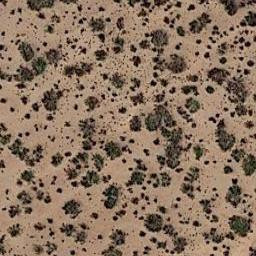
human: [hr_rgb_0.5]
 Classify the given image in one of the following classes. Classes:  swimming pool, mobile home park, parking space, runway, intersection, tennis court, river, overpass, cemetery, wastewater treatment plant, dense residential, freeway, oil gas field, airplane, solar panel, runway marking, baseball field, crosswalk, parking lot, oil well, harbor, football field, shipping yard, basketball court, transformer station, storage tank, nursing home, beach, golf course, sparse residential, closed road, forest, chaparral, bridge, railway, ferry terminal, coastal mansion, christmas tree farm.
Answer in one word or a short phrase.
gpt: chaparral